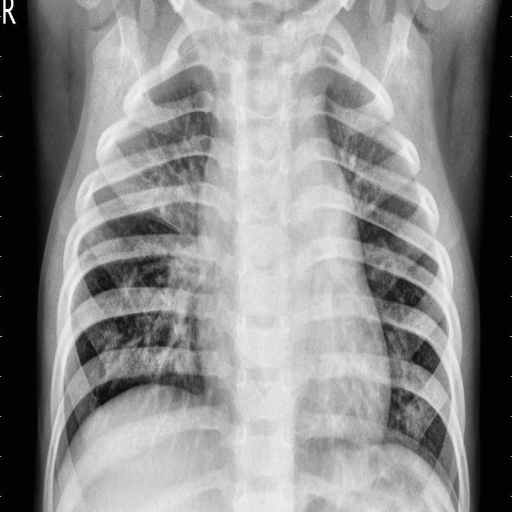
Finding: PNEUMONIA